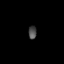
Tissue: prostate
Cell type: Fibroblasts
Senescence score: 0.8081
Nuclear area (px): 107
Mean DAPI intensity: 73.271